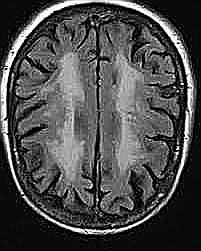
Label: notumor